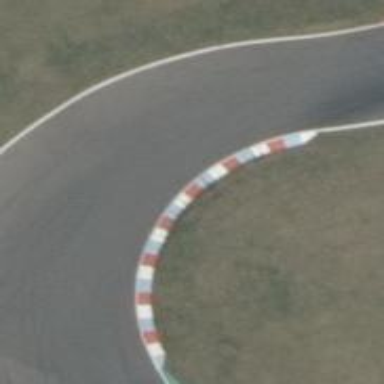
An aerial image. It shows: Kerb raceway.